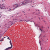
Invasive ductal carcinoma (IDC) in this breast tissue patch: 0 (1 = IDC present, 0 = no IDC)